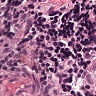
Metastatic tissue present: no